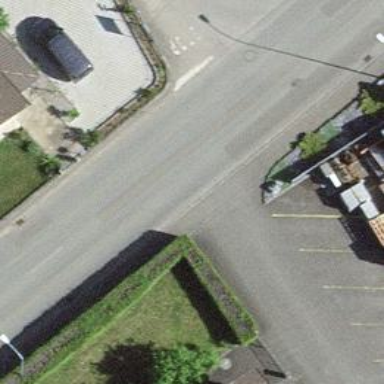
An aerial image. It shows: Parking aisle designated as service road.